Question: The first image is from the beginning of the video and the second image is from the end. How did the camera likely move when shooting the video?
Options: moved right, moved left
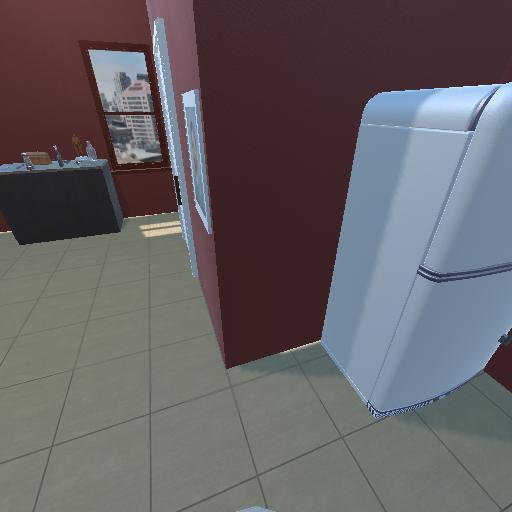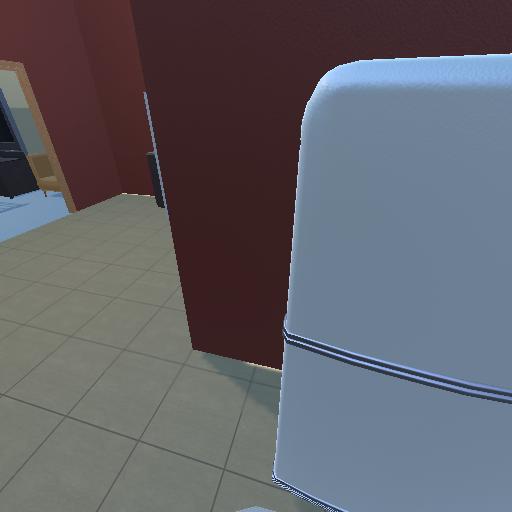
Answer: moved right